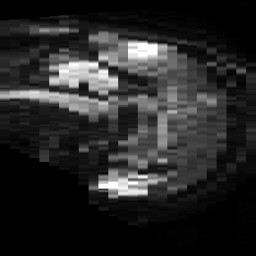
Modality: TRACE
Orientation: sagittal
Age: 80
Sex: male
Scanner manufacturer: philips
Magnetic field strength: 3 T
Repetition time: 4.31 s
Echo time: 0.06069 s